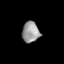
Tissue: lung
Cell type: Epithelial cells
Senescence score: 0.199
Nuclear area (px): 352
Mean DAPI intensity: 153.222